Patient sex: M
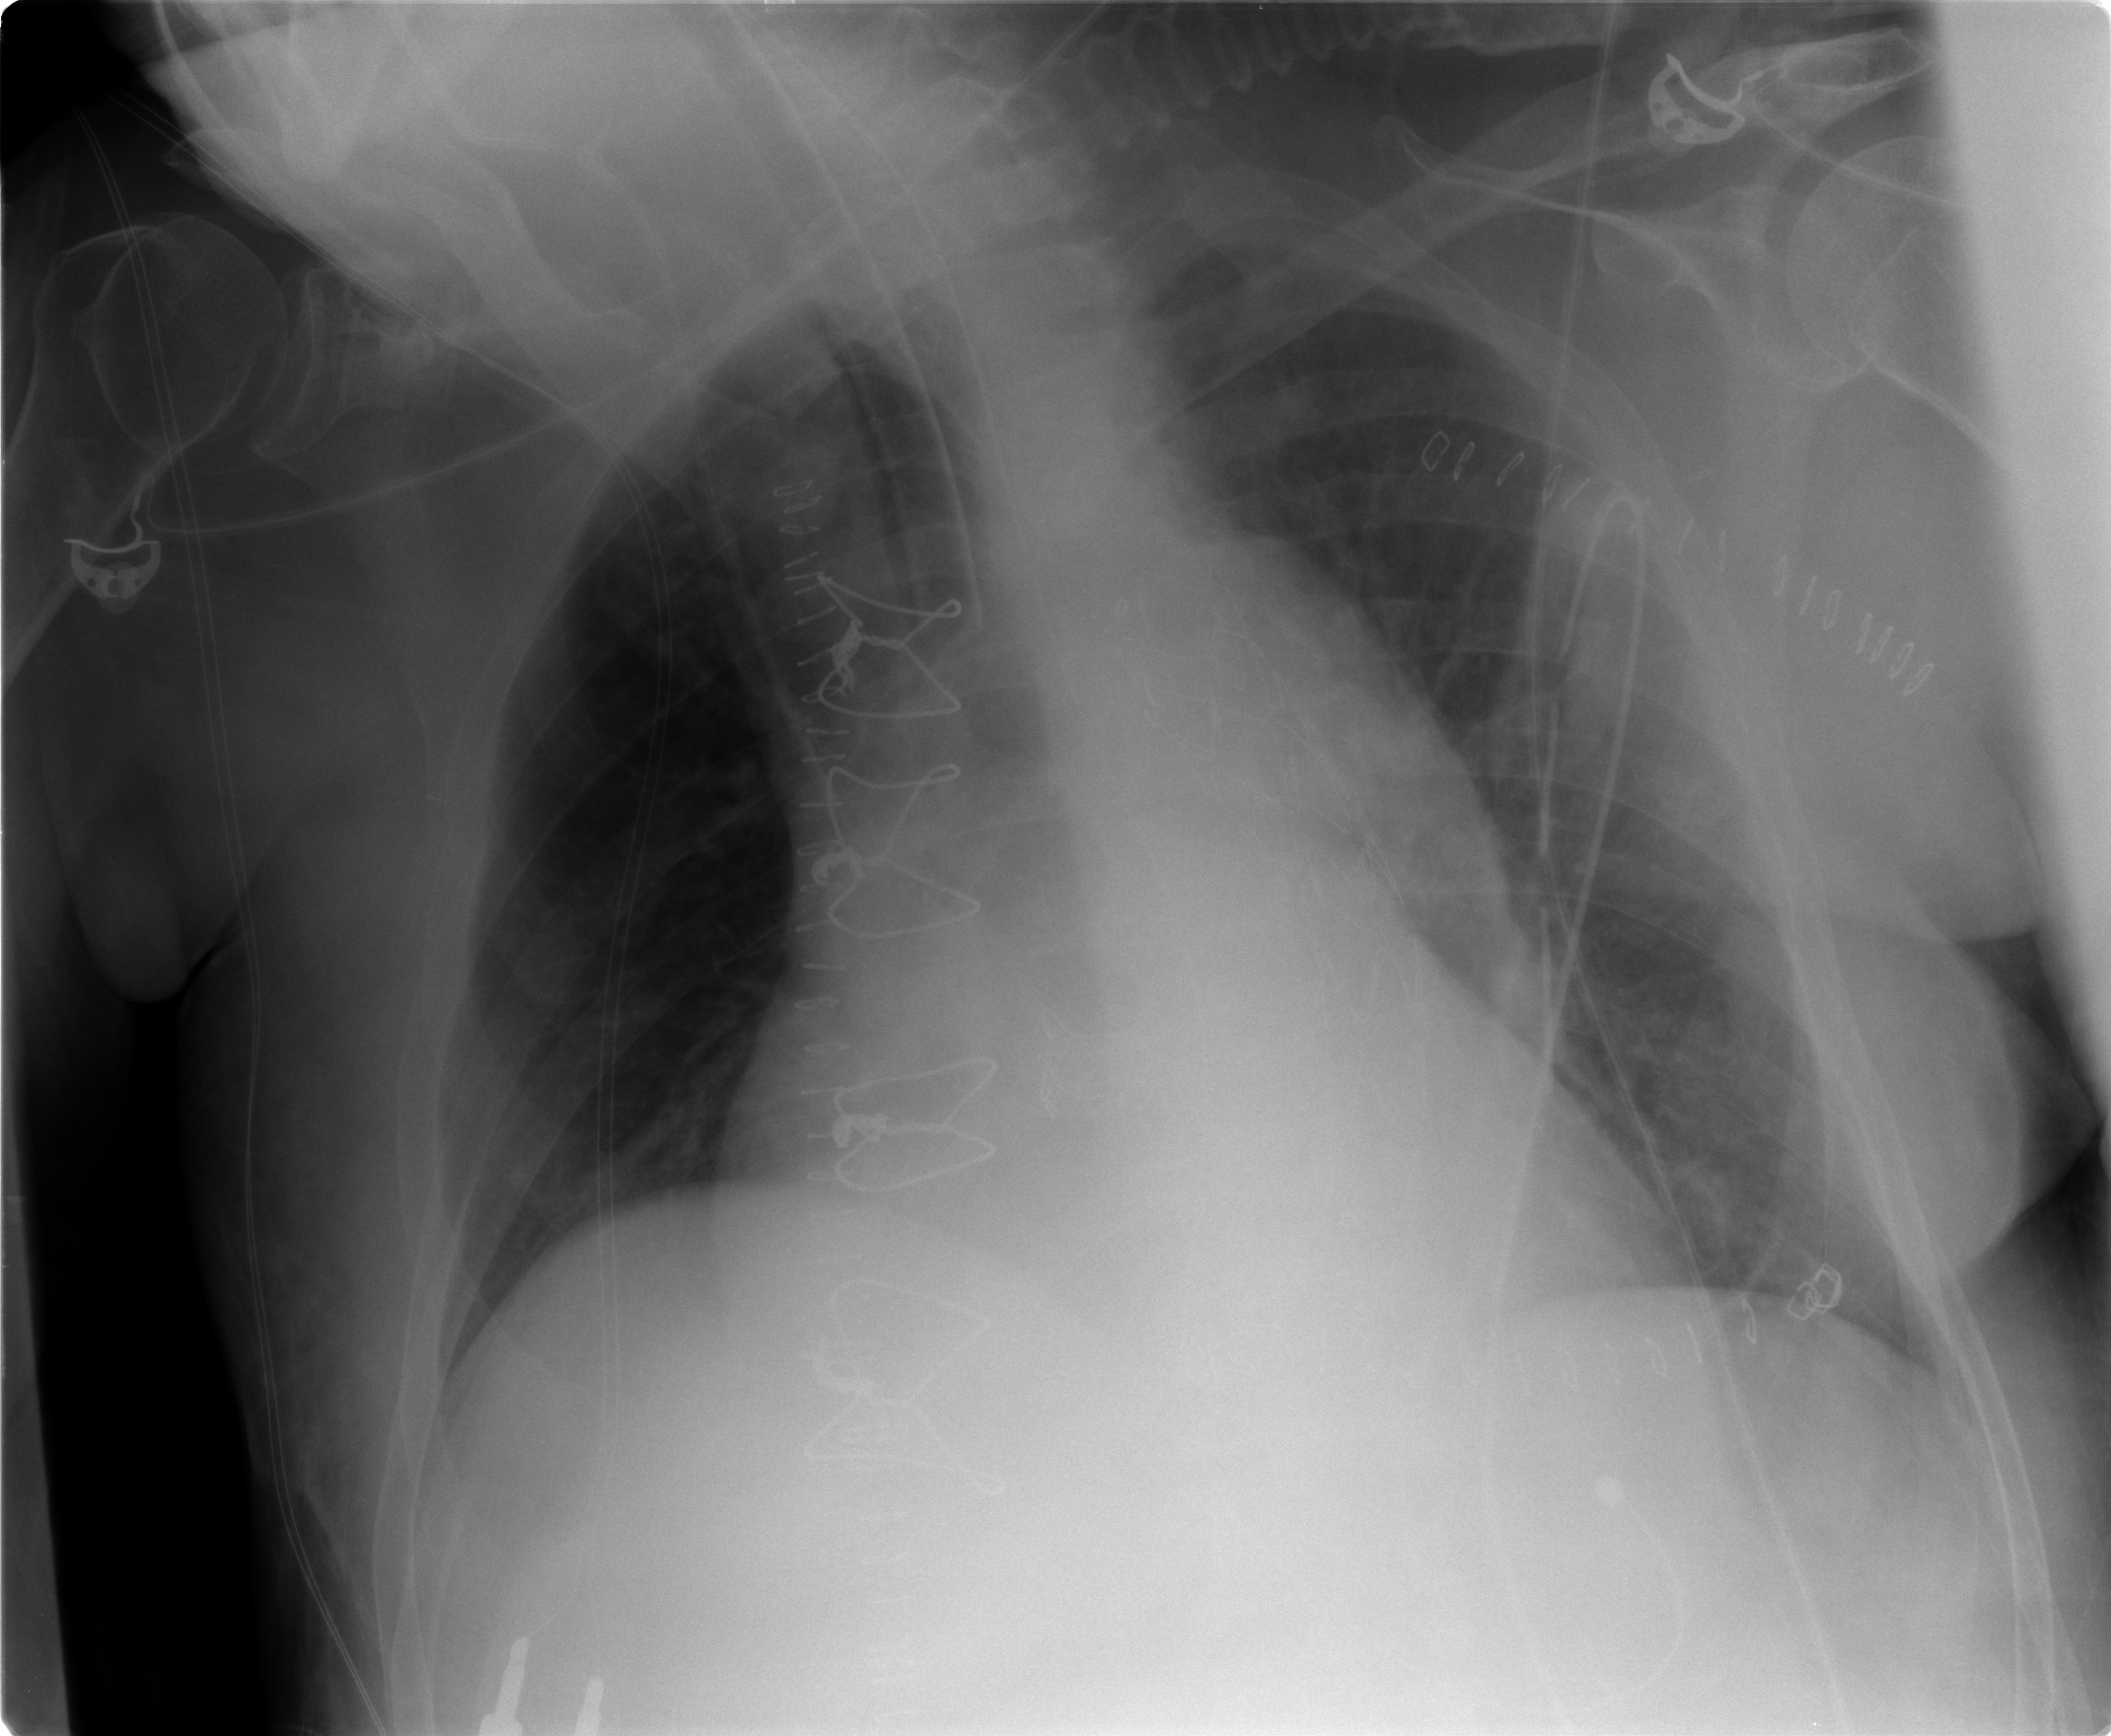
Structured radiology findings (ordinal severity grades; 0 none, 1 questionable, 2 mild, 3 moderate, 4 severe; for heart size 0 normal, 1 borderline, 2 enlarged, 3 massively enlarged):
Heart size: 2
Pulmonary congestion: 1
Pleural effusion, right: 0
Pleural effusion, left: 1
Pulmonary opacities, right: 0
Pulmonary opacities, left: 0
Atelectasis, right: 0
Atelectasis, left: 1